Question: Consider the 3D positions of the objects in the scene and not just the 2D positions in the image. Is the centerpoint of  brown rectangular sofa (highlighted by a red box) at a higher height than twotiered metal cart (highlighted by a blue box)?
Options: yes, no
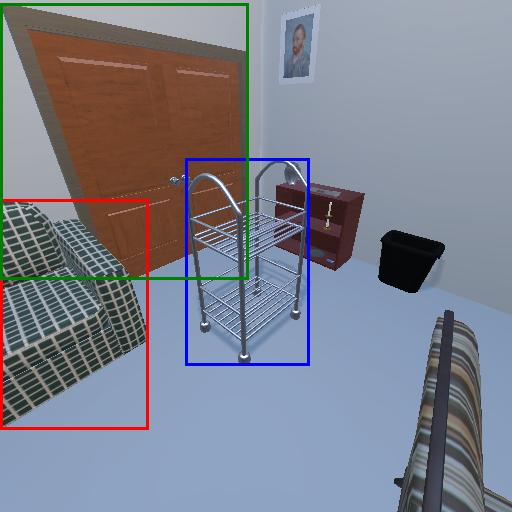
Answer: yes